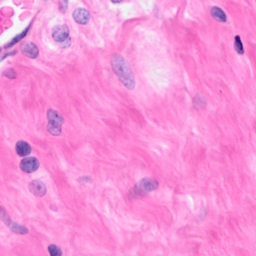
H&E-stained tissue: Breast